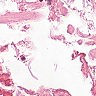
Metastatic tissue present: no